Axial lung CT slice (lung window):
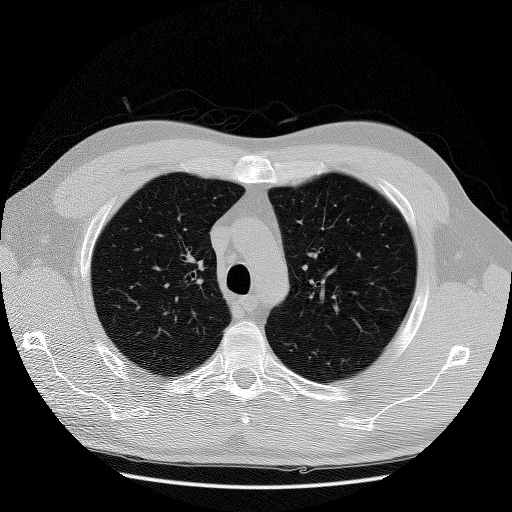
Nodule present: no